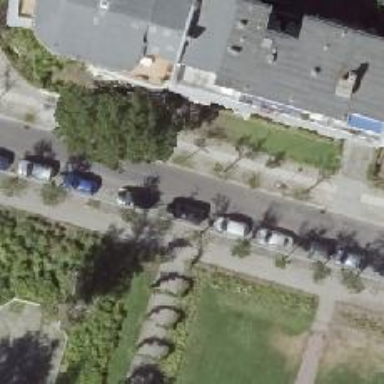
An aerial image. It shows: Residential road with sidewalks on both sides. There is lane for parallel parking on the left side.